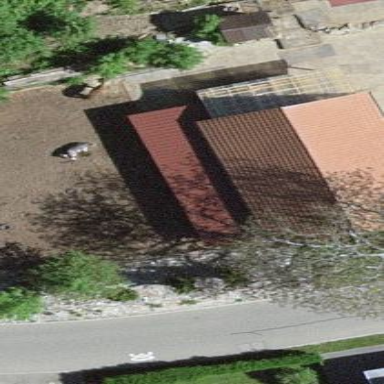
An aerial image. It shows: Stable building.